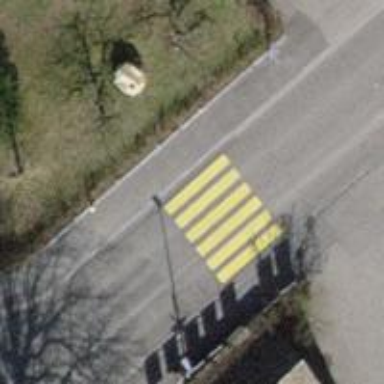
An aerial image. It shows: Uncontrolled zebra crossing on the road.